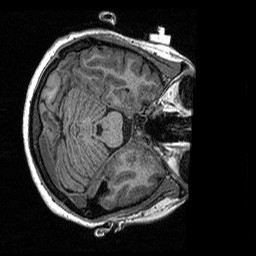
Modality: T1w
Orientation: axial
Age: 32
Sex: female
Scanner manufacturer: siemens
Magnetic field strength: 3 T
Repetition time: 2.3 s
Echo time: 0.00298 s